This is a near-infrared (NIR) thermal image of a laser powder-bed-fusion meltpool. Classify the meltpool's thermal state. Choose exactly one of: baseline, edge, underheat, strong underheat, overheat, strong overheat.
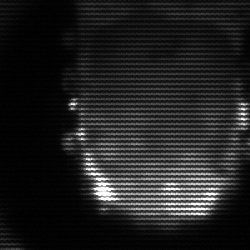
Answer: baseline